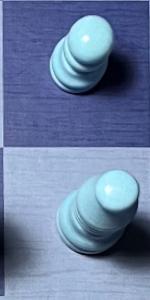
Label: Bishop_White